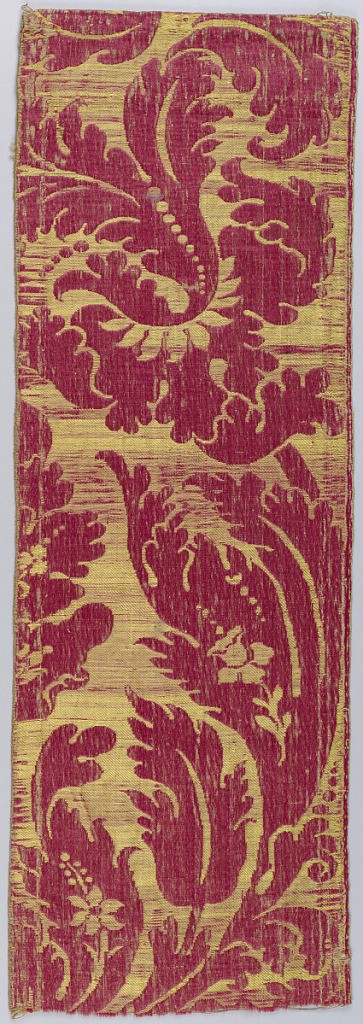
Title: Fragment
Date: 17th century
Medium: silk, linen Technique: plain compound weave (brocatelle)
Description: Large scale floral forms in red and yellow silk. Linen weft not visible. Textile known as 'brocatelle'.